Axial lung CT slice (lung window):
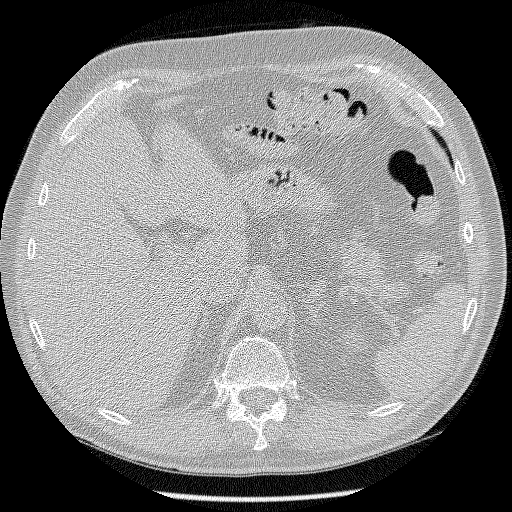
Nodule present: no